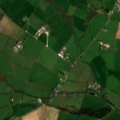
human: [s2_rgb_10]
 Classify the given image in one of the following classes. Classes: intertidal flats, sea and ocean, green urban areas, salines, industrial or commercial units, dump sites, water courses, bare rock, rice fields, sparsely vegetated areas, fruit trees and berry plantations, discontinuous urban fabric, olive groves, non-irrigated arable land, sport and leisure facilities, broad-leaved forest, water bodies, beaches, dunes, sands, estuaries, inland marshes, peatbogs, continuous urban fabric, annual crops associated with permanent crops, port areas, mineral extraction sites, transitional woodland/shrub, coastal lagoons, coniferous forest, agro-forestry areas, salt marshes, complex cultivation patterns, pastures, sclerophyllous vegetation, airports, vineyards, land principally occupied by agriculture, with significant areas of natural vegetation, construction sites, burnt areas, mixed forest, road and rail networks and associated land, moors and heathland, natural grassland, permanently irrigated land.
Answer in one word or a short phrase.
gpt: non-irrigated arable land, pastures